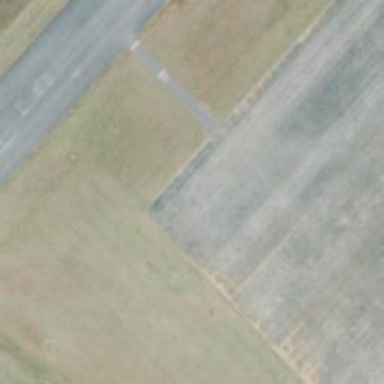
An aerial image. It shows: View of taxiway at the airport.